Question: I want to display text dynamically,like  What I wanted is displaying some text, then on click of button "view>" text gets displayed in a box.
What I tried is doing it using 2 textviews as
'''
<LinearLayout
android:layout_width="match_parent"
android:layout_height="match_parent"
android:orientation="vertical" >
<RelativeLayout
android:layout_width="match_parent"
android:layout_height="match_parent"
android:orientation="vertical" >
<TextView
android:id="@+id/textView1"
android:layout_width="wrap_content"
android:layout_height="wrap_content"
android:layout_gravity="center"
android:layout_marginBottom="10dip"
android:layout_marginLeft="10dip"
android:layout_marginRight="10dip"
android:layout_marginTop="2dip"
android:text="some text"
/>
<Button
android:id="@+id/button1"
android:layout_width="wrap_content"
android:layout_height="wrap_content"
android:background="@null"
android:text="view >>"
android:textSize="9sp" />
<TextView
android:id="@+id/textView2"
android:layout_width="wrap_content"
android:layout_height="wrap_content"
android:layout_gravity="center"
android:layout_marginBottom="10dip"
android:layout_marginLeft="10dip"
android:layout_marginRight="10dip"
android:layout_marginTop="2dip"
android:text=" yes"
android:textSize="11.0sp"
android:visibility="invisible" />
</RelativeLayout>
'''
code:
'''
public void onClick(View v)
{
switch(v.getId())
{
case R.id.button1:
tv1.setVisibility(View.VISIBLE);
break;
}
}
'''
What happened was that the 2nd textview is displaying text on the first. So is it possible to display text like this? Otherwise what should be done to overcome the messed up textview?
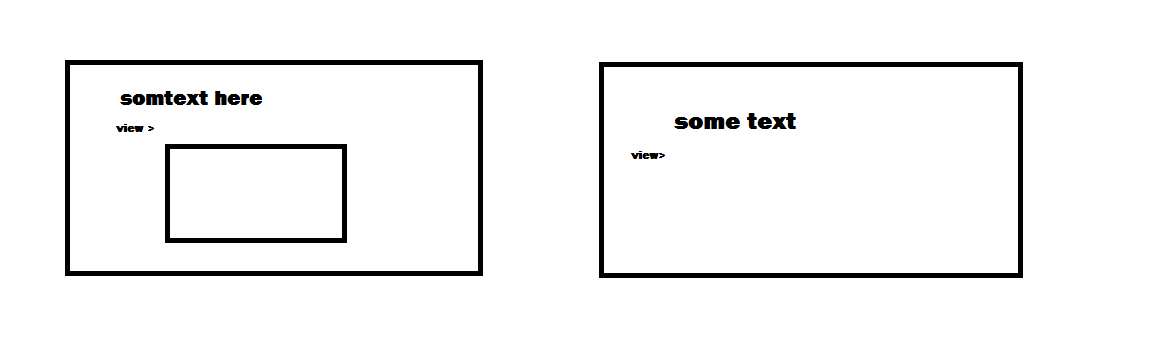
Answer: Your result is normal. Indeed you have used a RelativeLayout and you have put the both text at the same place (with the margin attributes). So you can use a LinearLayout instead of a Relative Layout, or you can change the position of the second textView by modifying margin value, or by using 'android:layout_below'.